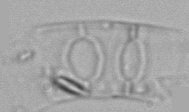
Label: Eucampia